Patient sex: F
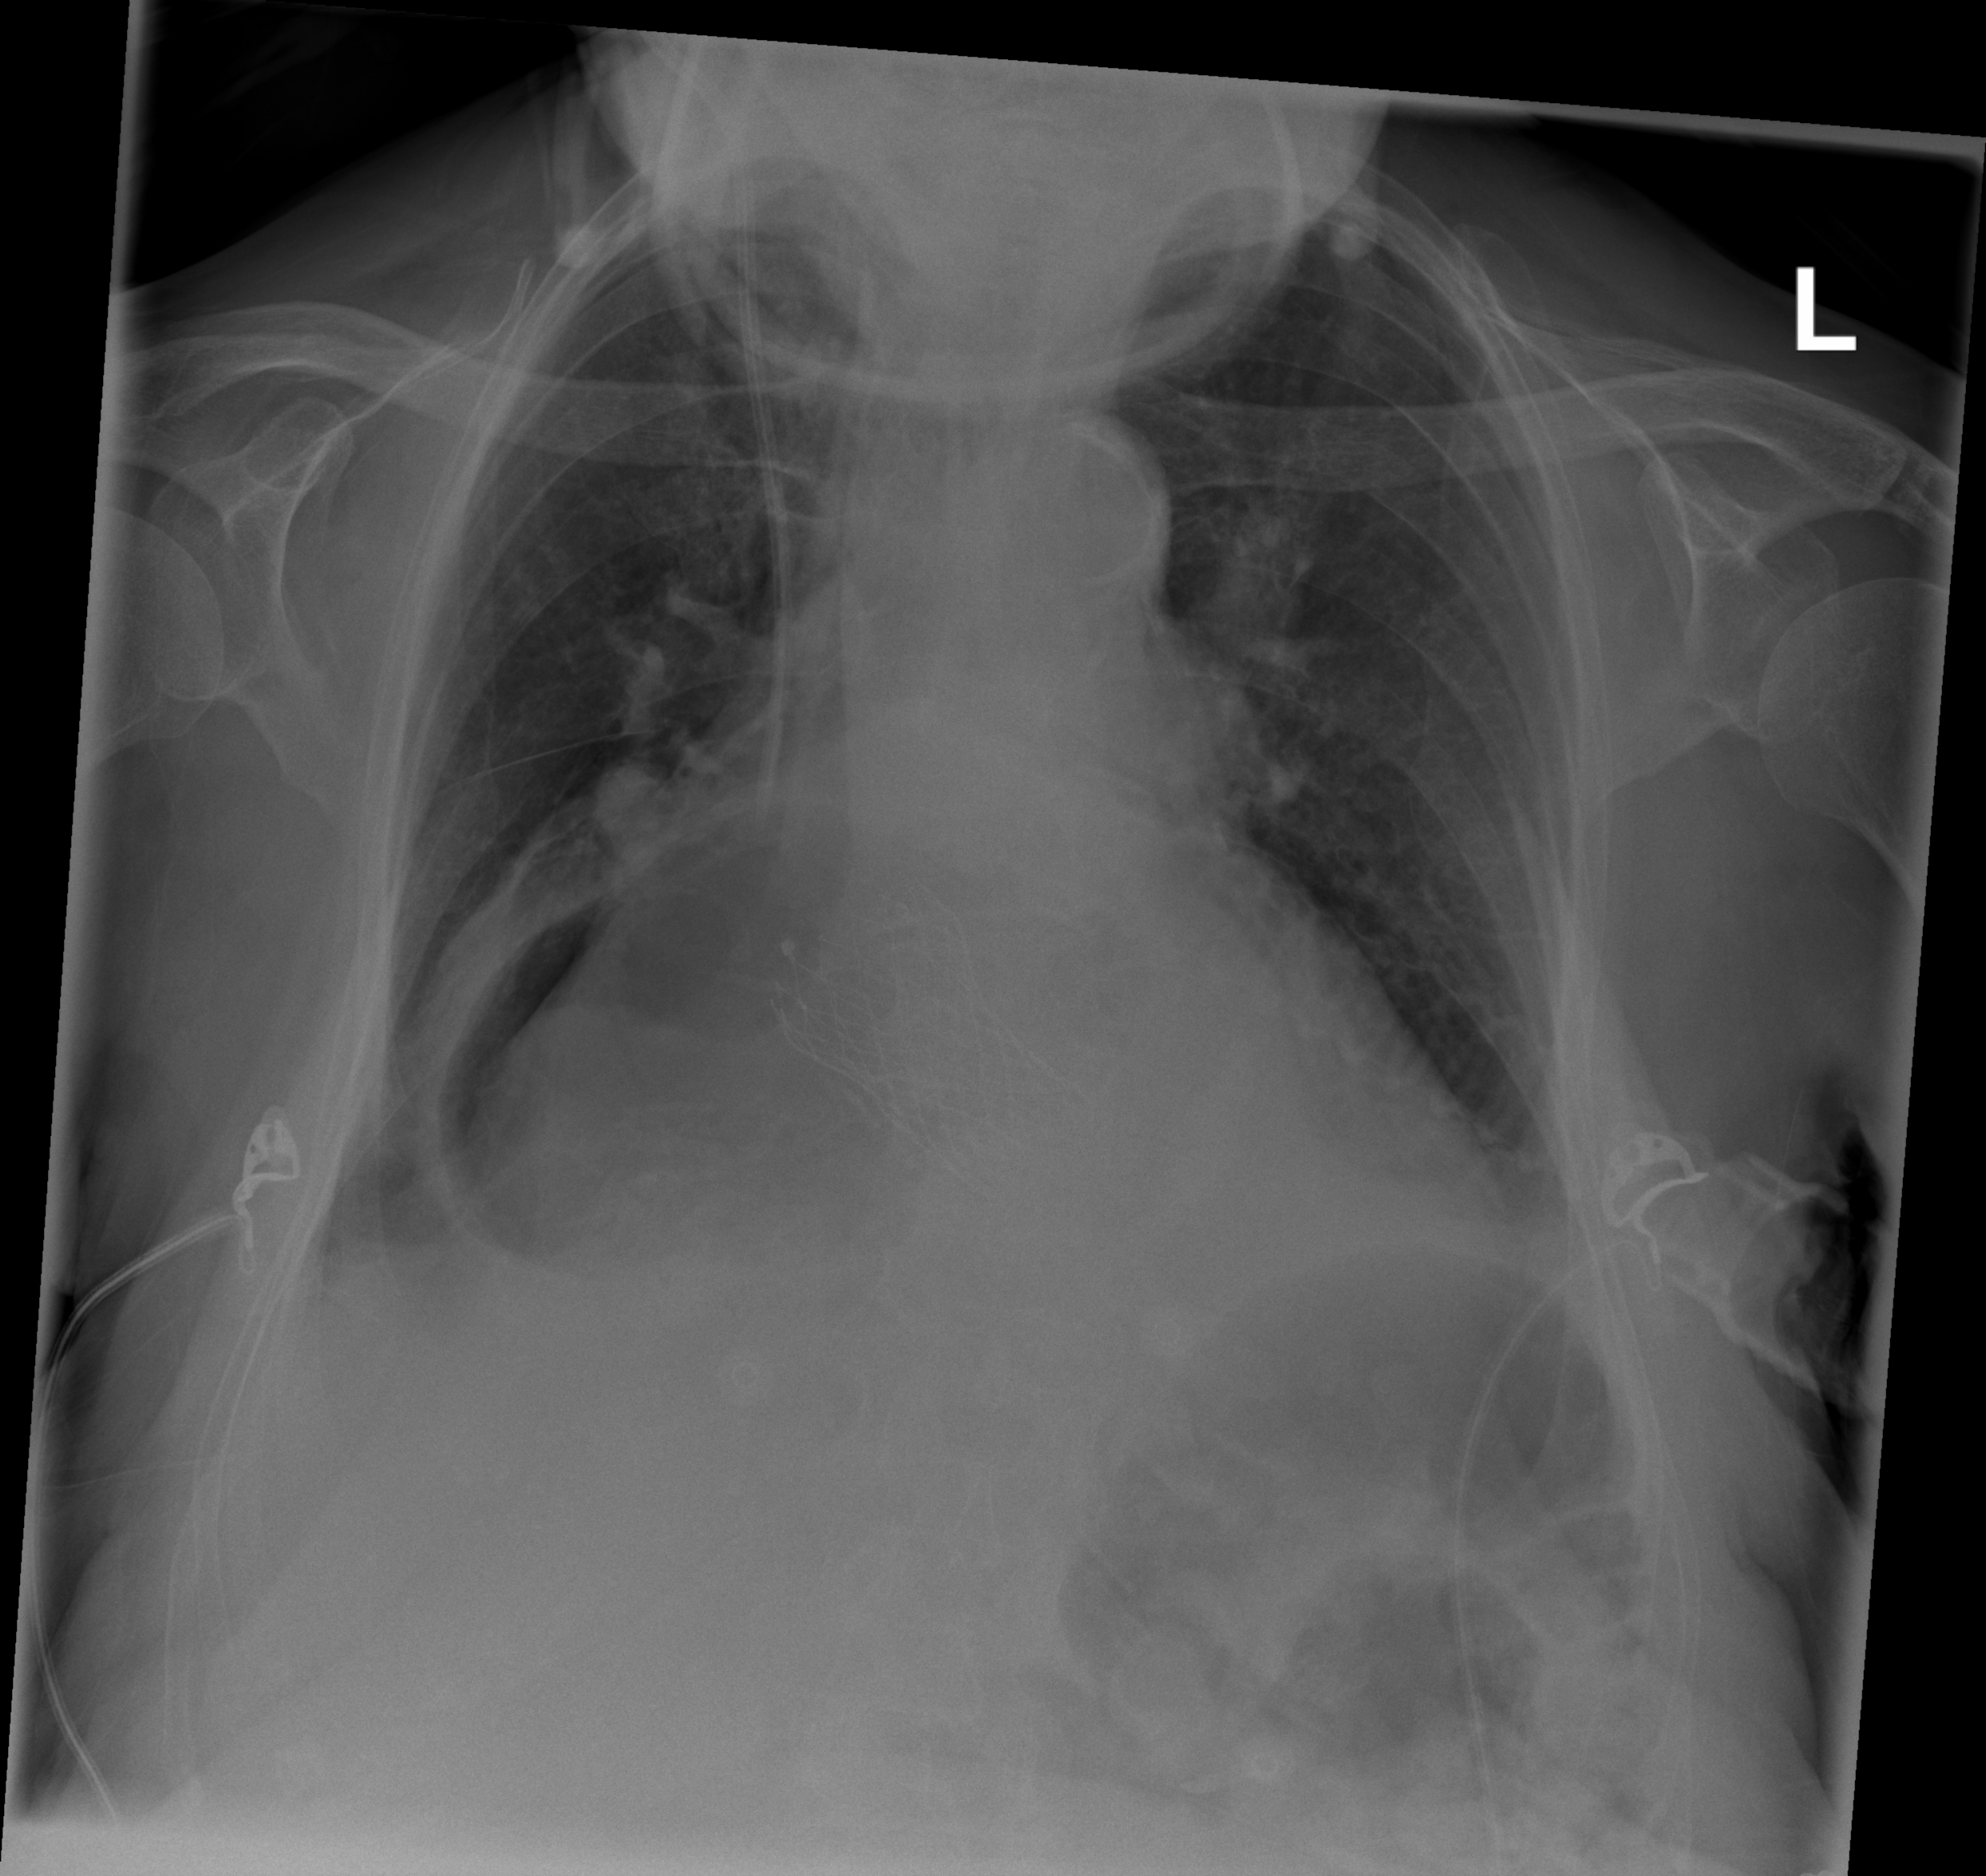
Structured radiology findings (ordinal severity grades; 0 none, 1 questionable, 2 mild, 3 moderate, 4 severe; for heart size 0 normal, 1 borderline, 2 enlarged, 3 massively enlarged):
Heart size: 3
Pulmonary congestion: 3
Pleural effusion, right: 2
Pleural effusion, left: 2
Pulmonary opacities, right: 1
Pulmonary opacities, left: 0
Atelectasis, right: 2
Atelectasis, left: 2